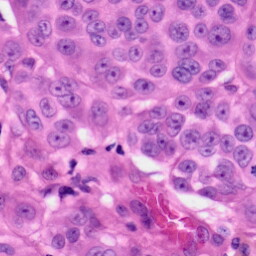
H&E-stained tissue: Skin